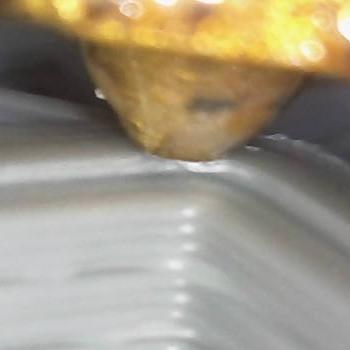
Flow rate: 235%